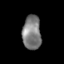
Tissue: skin
Cell type: Others
Senescence score: 0.7683
Nuclear area (px): 622
Mean DAPI intensity: 125.251